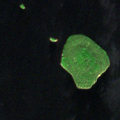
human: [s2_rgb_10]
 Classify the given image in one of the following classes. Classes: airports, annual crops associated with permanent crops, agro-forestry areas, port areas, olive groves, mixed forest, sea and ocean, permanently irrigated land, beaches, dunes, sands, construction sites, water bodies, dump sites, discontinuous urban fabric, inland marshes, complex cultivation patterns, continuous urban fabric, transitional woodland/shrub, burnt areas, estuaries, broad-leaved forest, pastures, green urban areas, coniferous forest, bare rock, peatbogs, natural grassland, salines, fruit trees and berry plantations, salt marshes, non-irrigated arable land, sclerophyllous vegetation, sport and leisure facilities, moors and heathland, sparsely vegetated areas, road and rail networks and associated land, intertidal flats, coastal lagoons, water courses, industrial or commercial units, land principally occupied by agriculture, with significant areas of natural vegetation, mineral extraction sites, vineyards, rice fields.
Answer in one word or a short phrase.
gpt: water bodies